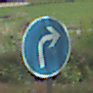
Verkehrszeichen: VorgeschriebeneFahrtrichtungRechts
Umgebung: Outdoor, Nature
Tageszeit: Midday
Wetter: PartlyCloudy
Licht: Natural
Jahreszeit: NotSpecified
Kontrast: HighContrast